The image is a wavelet scalogram (time versus scale/frequency) of a rolling-element bearing's vibration signal. Based on the visible evidence, which condition applies: normal, inner_race, outer_race, ball?
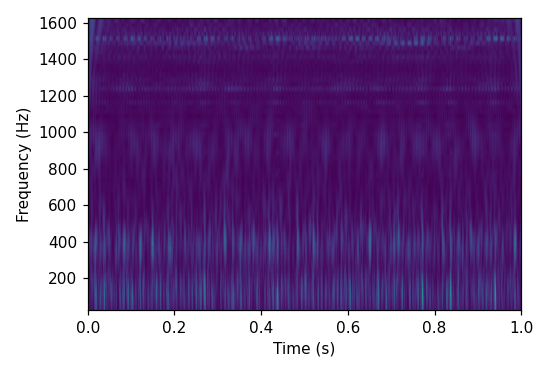
Answer: outer_race